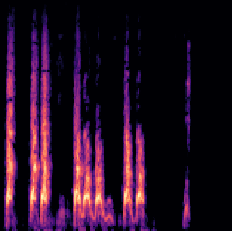
Sound class: Dog